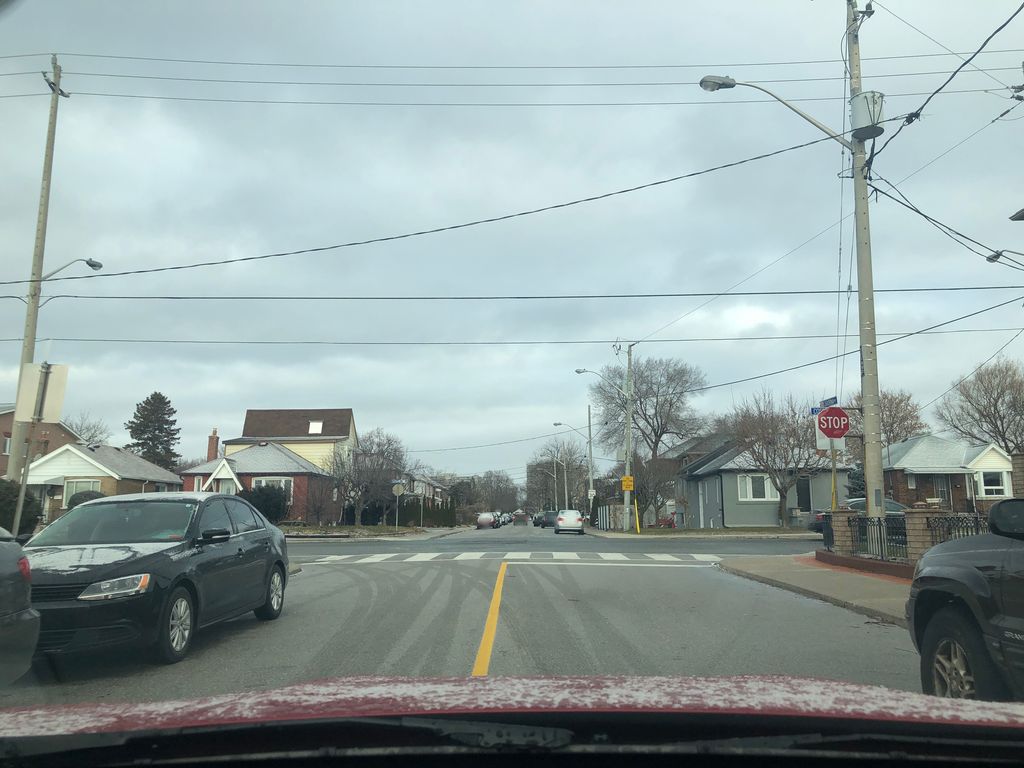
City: toronto